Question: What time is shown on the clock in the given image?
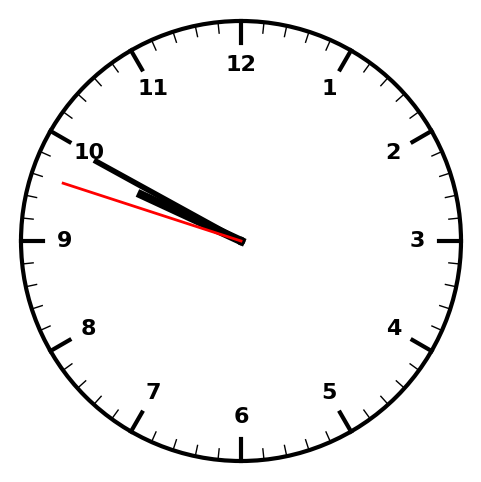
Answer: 09:49:48